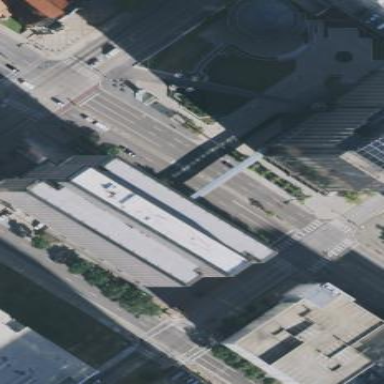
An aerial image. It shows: Commercial building with multiple parts.